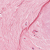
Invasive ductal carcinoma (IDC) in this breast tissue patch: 0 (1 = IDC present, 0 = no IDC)